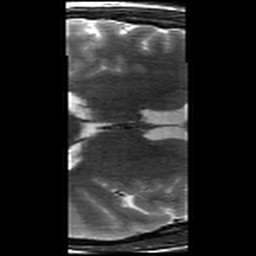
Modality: T2w
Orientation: axial
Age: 19
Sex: female
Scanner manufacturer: siemens
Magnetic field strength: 3 T
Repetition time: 8.02 s
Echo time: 0.08 s